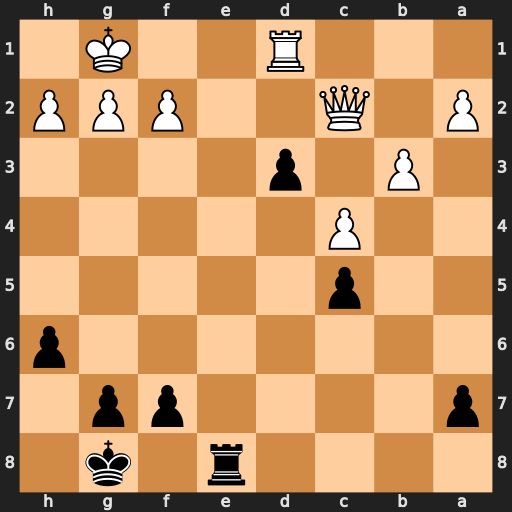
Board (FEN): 4r1k1/p4pp1/7p/2p5/2P5/1P1p4/P1Q2PPP/3R2K1
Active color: b
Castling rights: -
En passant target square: -
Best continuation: dxc2 Rc1 Rd8 Kf1 Rd1+ Ke2 Rxc1